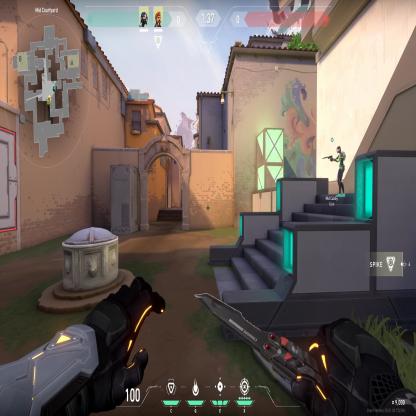
Label: teammate